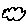
Label: cloud